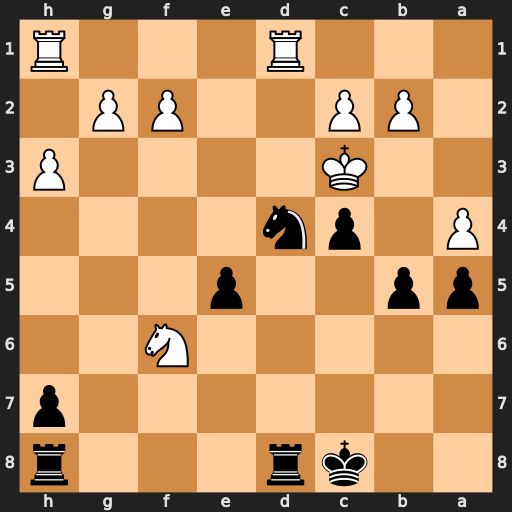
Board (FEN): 2kr3r/7p/5N2/pp2p3/P1pn4/2K4P/1PP2PP1/3R3R
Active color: b
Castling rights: -
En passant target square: -
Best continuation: Ne2#